Question: Using the 'QTKit' framework, I'm developing a little app.
In the app, I'm trying to append a movie after a other movie, which in essence is already working (most of the time), but I'm having a little trouble with the appended movie. The movie is which I'm appending to is quite big, like 1920x1080, and the appended movie is usually much smaller, but I never know what size it exactly is. The appended movie sort of stays its own size in the previous 1920x1080 frame, as seen here:
Is there anyone familiar with this? Is there a way I can scale the movie which I need to append to, to the size of the appended movie? There is no reference of such a thing in the documentation.
This is are some relevant methods:
'QTMovie *segmentTwo = [QTMovie movieWithURL:finishedMovie error:nil];
QTTimeRange range = { .time = QTZeroTime, .duration = [segmentTwo duration] };
'''
[segmentTwo setSelection:range];
[leader appendSelectionFromMovie:segmentTwo];
while([[leader attributeForKey:QTMovieLoadStateAttribute] longValue] != 100000L)
{
//wait until QTMovieLoadStateComplete
}
NSDictionary *exportAttributes = [NSDictionary dictionaryWithObjectsAndKeys:
[NSNumber numberWithBool:YES], QTMovieExport,
[NSNumber numberWithLong:kQTFileTypeMovie], QTMovieExportType, nil];
NSString *outputFile = [NSString stringWithFormat:@"%@.mov", onderwerp];
NSString *filepath = [[@"~/Desktop" stringByExpandingTildeInPath] stringByAppendingFormat:@"/%@", outputFile];
BOOL succes = [leader writeToFile:filepath withAttributes:exportAttributes error:&theError];
'''
Leader is initialized like this:
'''
NSDictionary *movieAttributes = [NSDictionary dictionaryWithObjectsAndKeys:path, QTMovieFileNameAttribute, [NSNumber numberWithBool:YES], QTMovieEditableAttribute, nil];
leader = [QTMovie movieWithAttributes: movieAttributes error:&error];
'''
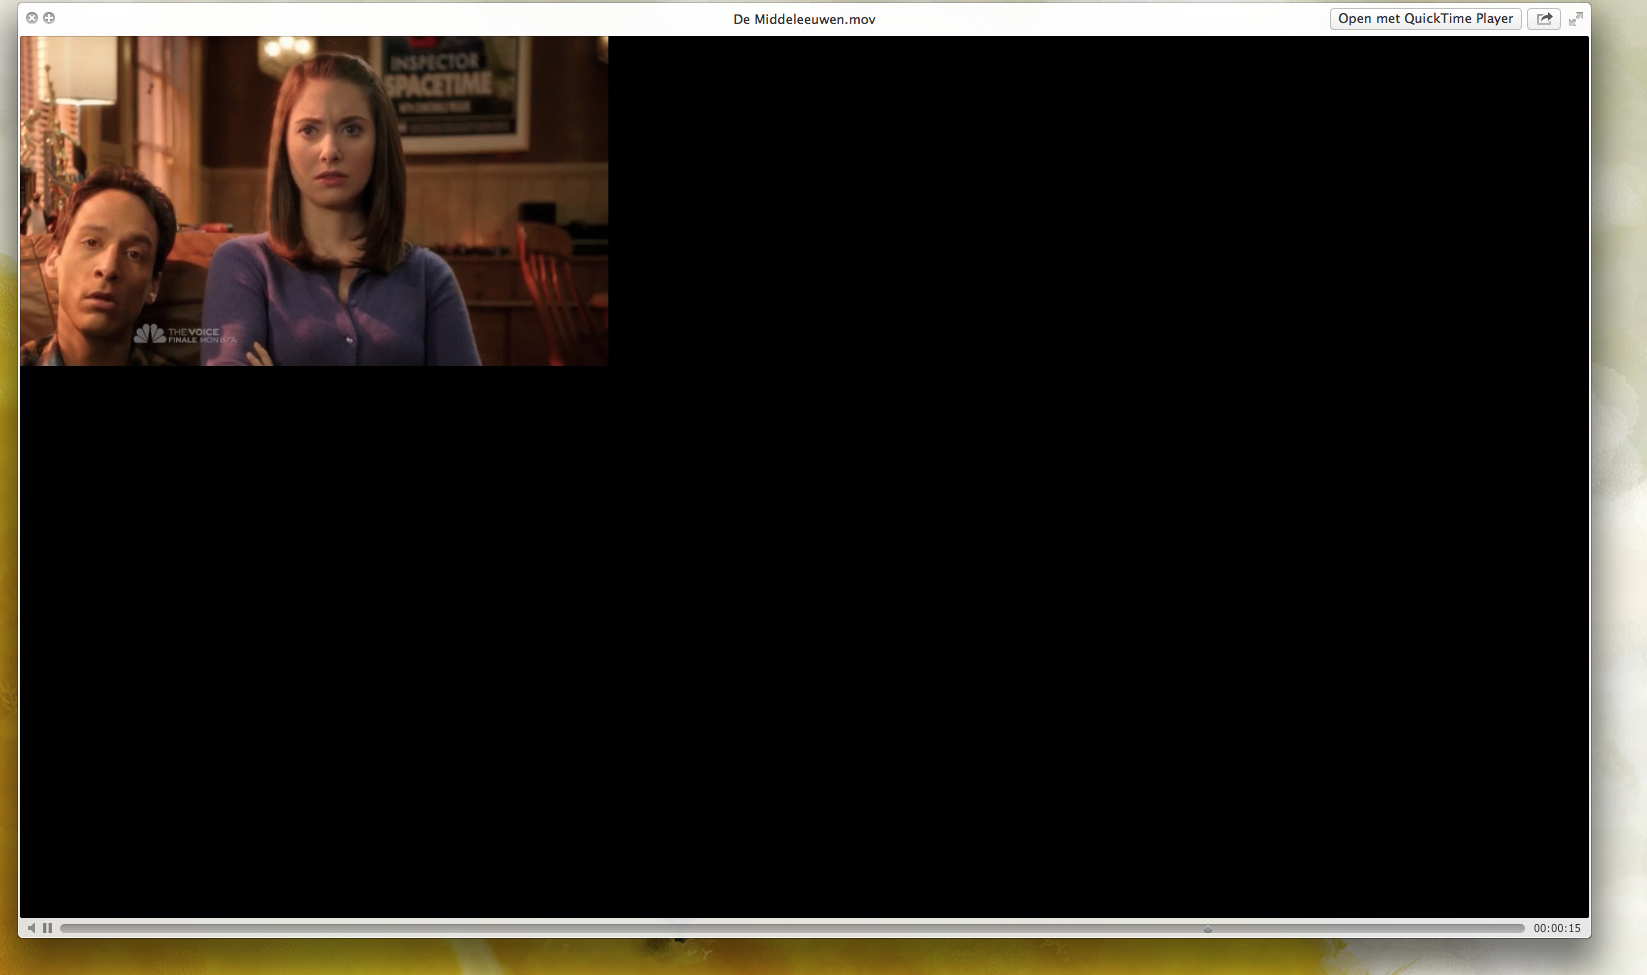
Answer: This contained all the information I need, although without using the QTKit framework. <URL>